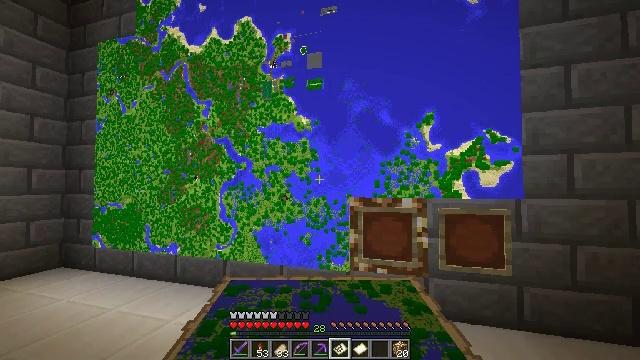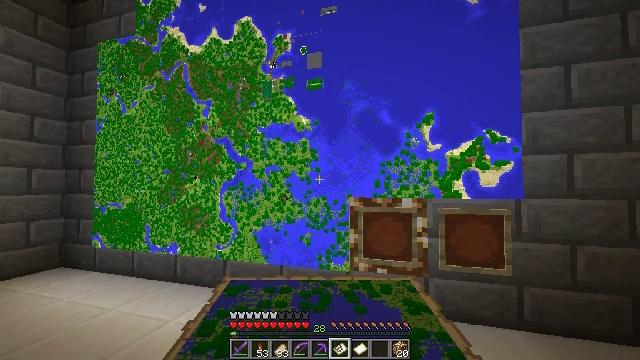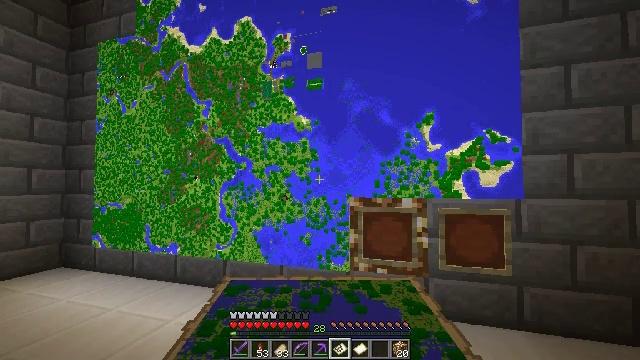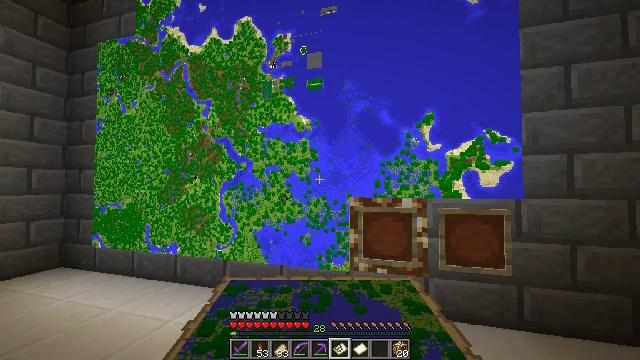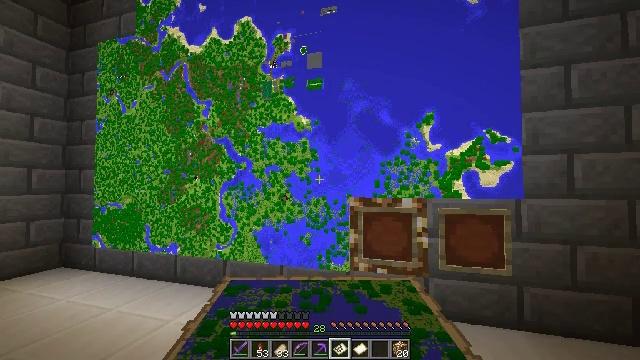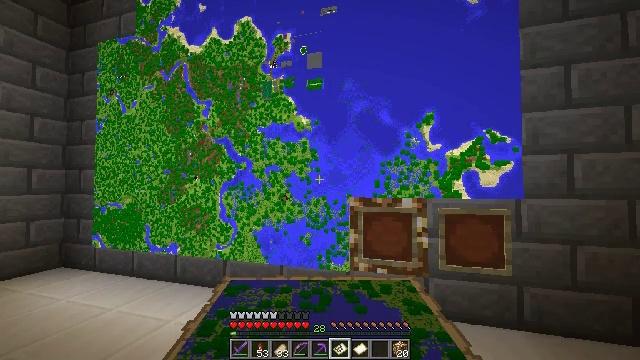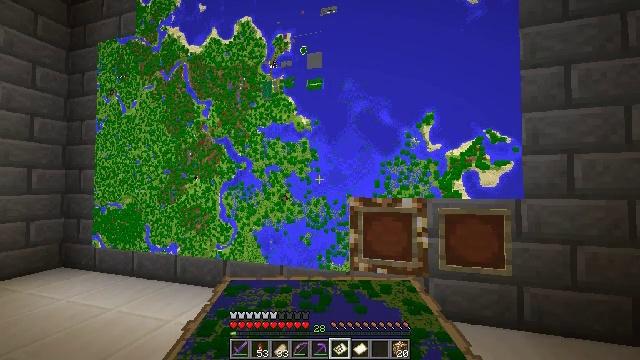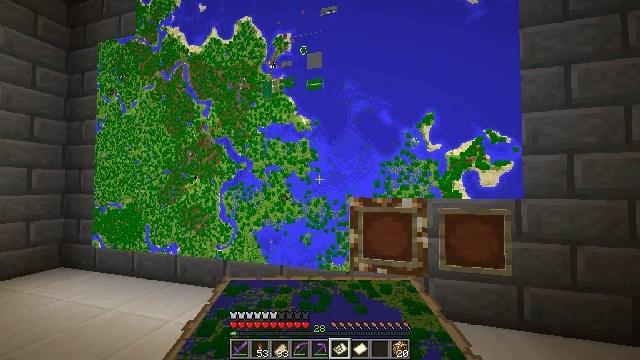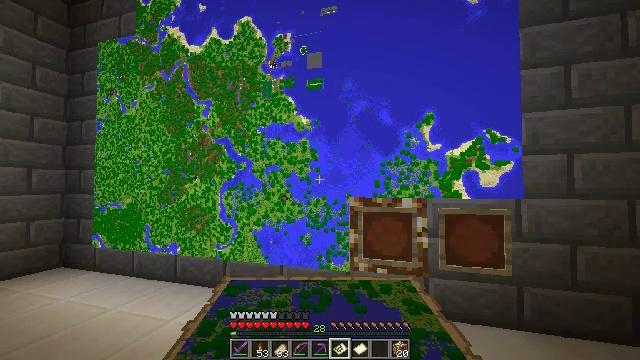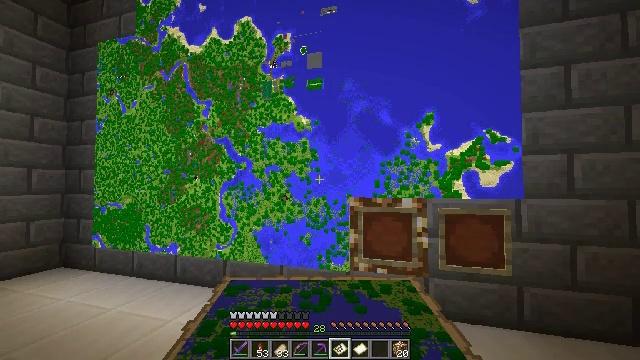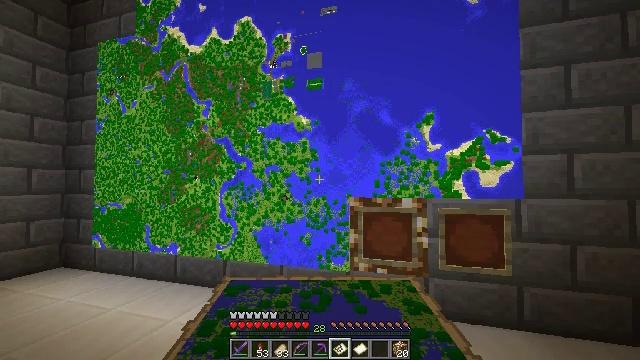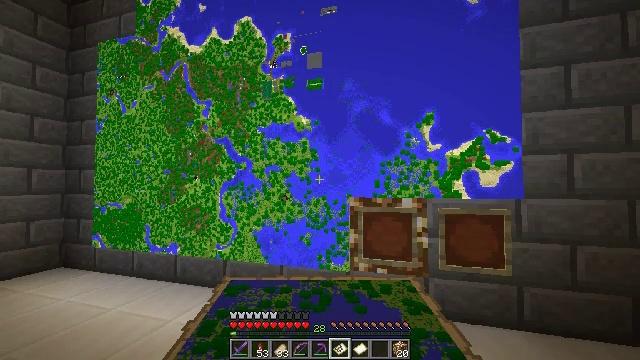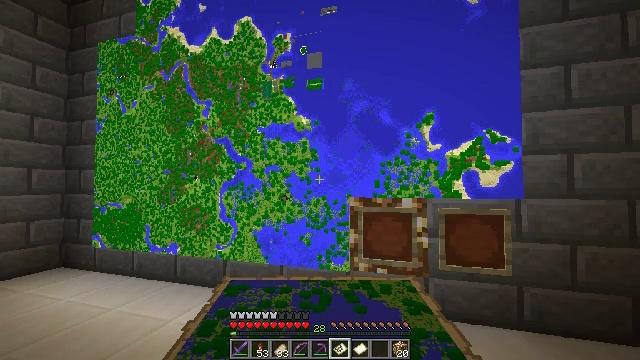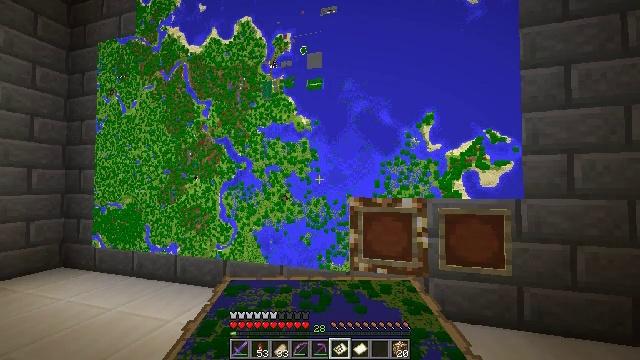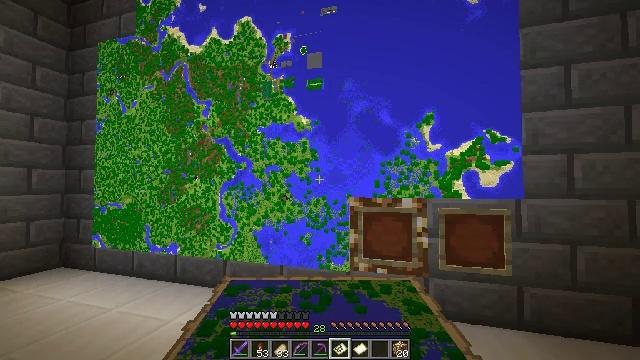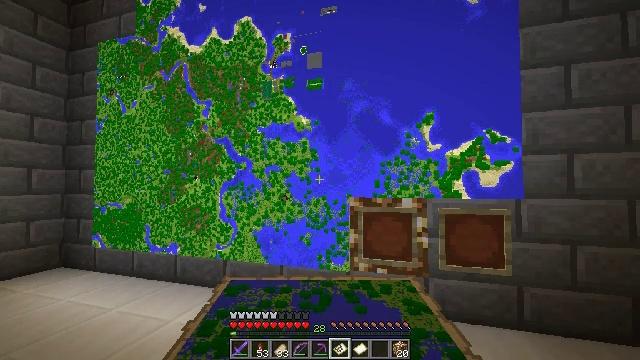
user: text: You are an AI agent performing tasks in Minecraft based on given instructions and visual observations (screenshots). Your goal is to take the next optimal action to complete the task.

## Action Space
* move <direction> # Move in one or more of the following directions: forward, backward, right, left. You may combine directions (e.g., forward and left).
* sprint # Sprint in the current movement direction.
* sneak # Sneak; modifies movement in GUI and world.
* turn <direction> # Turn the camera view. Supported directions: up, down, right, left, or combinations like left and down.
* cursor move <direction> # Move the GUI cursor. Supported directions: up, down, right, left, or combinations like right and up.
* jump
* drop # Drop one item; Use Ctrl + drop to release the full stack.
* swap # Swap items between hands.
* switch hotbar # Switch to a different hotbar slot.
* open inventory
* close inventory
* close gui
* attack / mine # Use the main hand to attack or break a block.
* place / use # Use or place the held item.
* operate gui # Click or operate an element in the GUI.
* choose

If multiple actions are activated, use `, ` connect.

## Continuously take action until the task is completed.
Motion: motion action
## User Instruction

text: Get stone bricks for construction purposes.
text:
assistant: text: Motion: no_op
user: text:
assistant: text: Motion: no_op
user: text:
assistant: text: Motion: no_op
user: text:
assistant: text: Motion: no_op
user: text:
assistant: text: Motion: no_op
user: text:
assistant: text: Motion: no_op
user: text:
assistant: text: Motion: no_op
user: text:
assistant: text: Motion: no_op
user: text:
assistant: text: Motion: no_op
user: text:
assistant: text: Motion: no_op
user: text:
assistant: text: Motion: no_op
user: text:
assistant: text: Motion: no_op
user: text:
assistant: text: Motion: no_op
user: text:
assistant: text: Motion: no_op
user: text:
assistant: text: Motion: no_op
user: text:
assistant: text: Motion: no_op
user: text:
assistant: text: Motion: no_op
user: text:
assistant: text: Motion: no_op
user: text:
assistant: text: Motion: no_op
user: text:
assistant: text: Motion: no_op
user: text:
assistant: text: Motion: no_op
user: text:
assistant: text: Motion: no_op
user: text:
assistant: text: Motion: no_op
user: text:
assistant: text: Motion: no_op
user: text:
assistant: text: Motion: no_op
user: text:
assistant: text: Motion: no_op
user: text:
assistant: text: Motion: no_op
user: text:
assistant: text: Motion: no_op
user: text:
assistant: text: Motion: no_op
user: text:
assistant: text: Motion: no_op